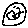
Label: moon